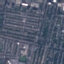
Land use / land cover: Residential